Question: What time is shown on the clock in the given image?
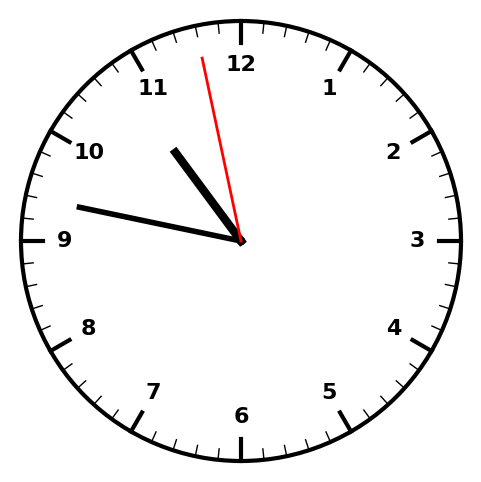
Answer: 10:46:58